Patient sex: M
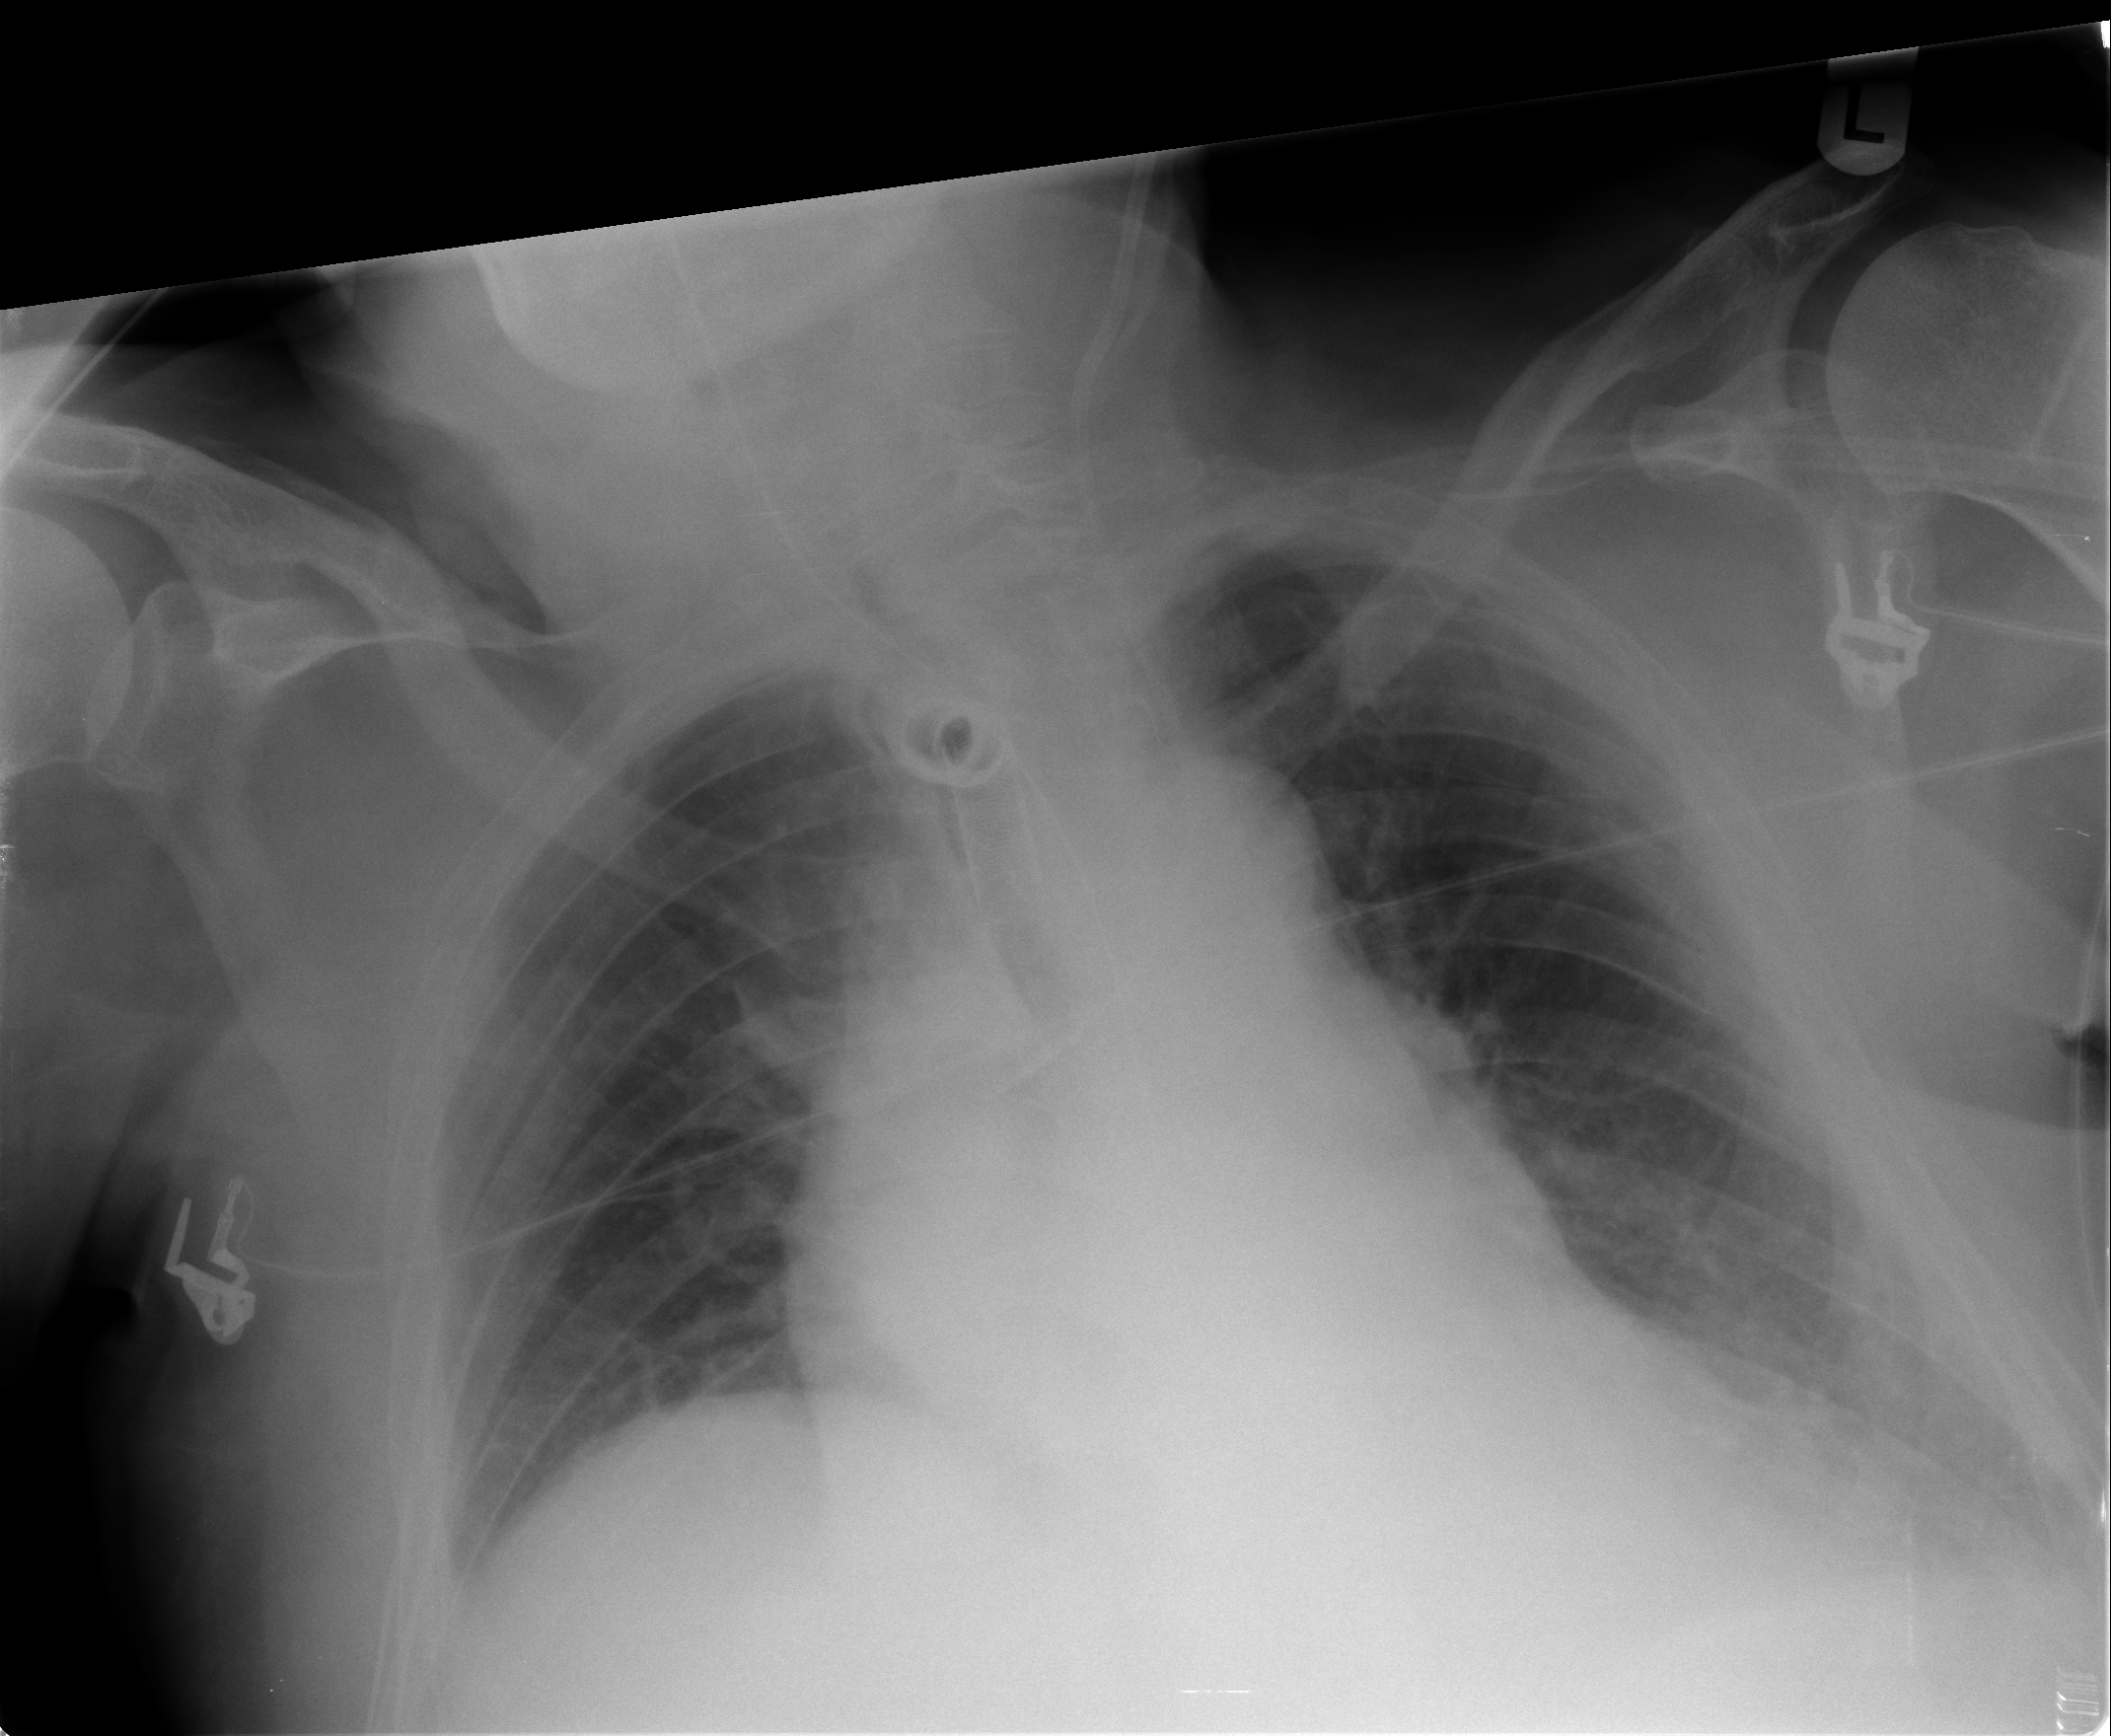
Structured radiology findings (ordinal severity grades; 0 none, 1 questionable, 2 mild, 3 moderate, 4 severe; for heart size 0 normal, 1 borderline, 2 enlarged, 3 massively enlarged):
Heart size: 2
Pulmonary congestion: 1
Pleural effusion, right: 0
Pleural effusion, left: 2
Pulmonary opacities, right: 0
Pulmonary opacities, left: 0
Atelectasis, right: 2
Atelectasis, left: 2